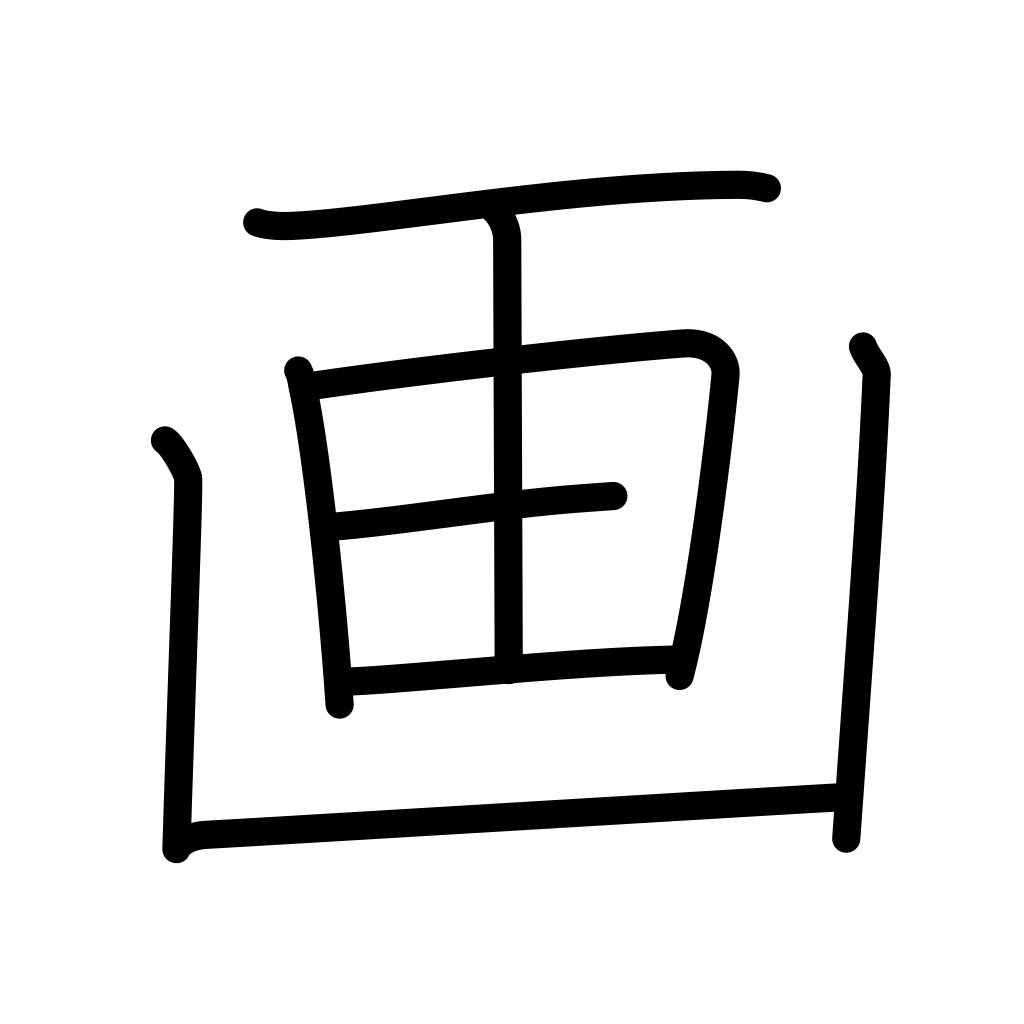
Meaning: brush-stroke, picture